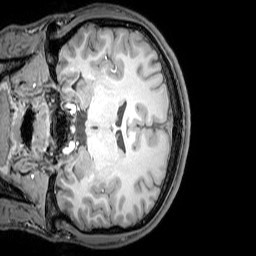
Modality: T1w
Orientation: coronal
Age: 21
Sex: male
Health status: healthy
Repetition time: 0.081 s
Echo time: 0.037 s